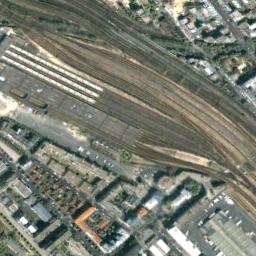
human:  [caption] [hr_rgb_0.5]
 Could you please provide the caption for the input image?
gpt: The railway station with lots of railways is surrounded by lots of buildings and some trains are on the railways .

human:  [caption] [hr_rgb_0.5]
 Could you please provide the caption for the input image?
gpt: There are a lot of buildings beside the railway station .

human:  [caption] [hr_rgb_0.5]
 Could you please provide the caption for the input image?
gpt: There is a railway station in the crowded city .

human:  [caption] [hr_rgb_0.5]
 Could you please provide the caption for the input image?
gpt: The railway station is next to some buildings .

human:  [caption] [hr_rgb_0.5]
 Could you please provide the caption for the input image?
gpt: There are many buildings around the railway station .